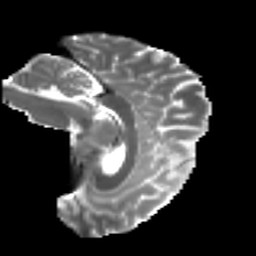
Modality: T2w
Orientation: sagittal
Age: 32
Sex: male
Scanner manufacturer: ge
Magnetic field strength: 3 T
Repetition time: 7.8 s
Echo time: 0.0606 s